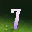
Label: 7